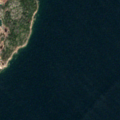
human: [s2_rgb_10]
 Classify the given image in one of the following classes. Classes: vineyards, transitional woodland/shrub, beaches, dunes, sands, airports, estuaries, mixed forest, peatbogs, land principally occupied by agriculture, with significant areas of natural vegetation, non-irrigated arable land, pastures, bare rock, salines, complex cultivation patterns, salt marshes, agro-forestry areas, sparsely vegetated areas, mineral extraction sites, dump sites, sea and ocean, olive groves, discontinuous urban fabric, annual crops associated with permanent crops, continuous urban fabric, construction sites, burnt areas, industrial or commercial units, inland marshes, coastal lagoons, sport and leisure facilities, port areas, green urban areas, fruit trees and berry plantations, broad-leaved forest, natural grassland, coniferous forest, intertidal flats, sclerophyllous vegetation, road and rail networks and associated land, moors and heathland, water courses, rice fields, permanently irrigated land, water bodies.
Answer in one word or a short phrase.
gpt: mixed forest, sea and ocean